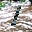
Label: 1